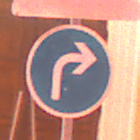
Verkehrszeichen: VorgeschriebeneFahrtrichtungRechts
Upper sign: Arbeitsstelle
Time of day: Night
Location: Outdoor (Urban)
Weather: Overcast
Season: Winter
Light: Artificial